Field crop: maize
Growth stage: 1
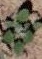
Species: chenopodium